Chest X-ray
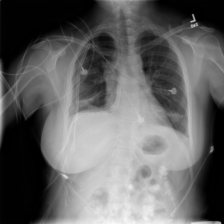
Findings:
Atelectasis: positive
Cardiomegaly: negative
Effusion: positive
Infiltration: positive
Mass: negative
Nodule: negative
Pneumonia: negative
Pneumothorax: negative
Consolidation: negative
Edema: negative
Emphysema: negative
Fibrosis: negative
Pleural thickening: negative
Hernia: negative